Question: I know others have had this problem. I have tried everything, I think I am overlooking something simple. I can't post a screenshot of my info.plist file, but all of the icon files are capitalized and all the .png file names match what is in the icon files array in the -info.plist file. Can anyone help please?

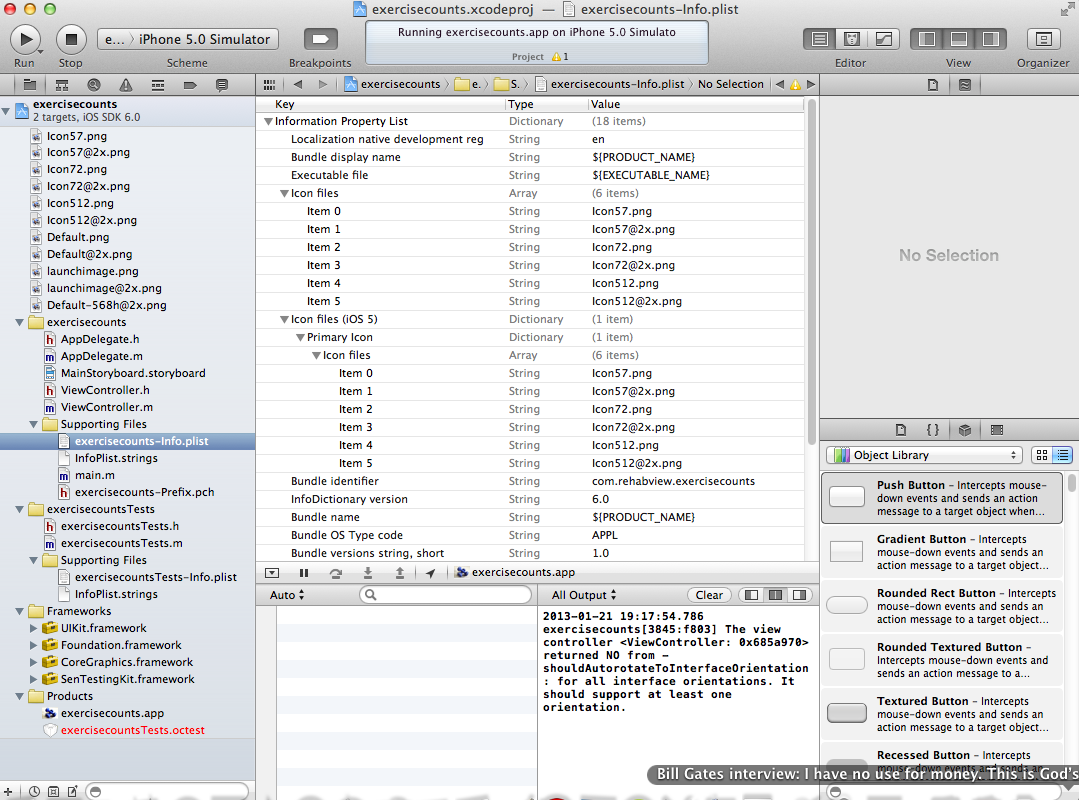
Answer: Check this <URL>.
This is what mentioned in <URL> from Apple:

So please correct all the icons and its names as per the documentation. Basically the 57x57 icon title will be 'Icon.png' and for @2x, 'Icon@2x.png'. For 72x72 icon, the title should be 'Icon-72.png'. Similarly change the other titles as well.
Here is a <URL>s.